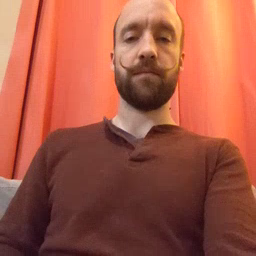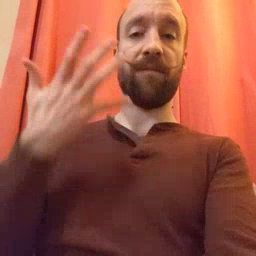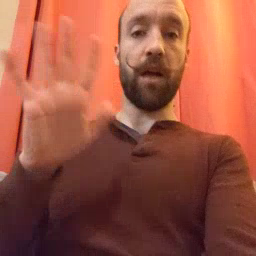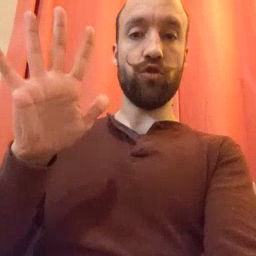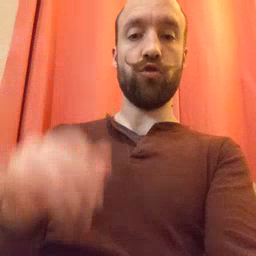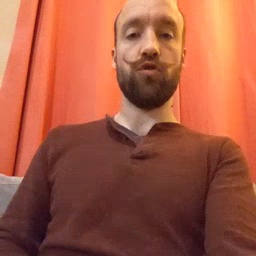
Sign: finish